Question:
There is a duplicated '<div class="content" data-num="2"></div>' (would be more if click the button more times)which has got nothing in it.
How to check if 'content' has nothing in it and get it removed ?
'''
if($('.content').children().length == 0)
'''
or need to use 'each' something like?
'''
$('.content').each(function(i, obj){
if($('.content').children().length == 0){
$(this).remove();
}
});
'''
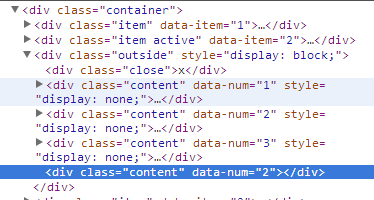
Answer: You can use the ':empty' jQuery selector which will select all elements that have no children. See <URL> for details.
Using ':empty' will prevent the need for extra 'if' checks in your loop - your delete function only operates on the items to delete ... much more efficient.
So something similar to:
'''
$('.content:empty').each(function() {
//Do your delete, etc here :)
$(this).remove();
});
'''
As suggested by , the further simplification to just do a delete would be:
'''
$('.content:empty').remove();
'''
Lots of different ways to tackle it.